Question: I'm using d3.js to create a chart which I want to some how export in vector format to edit in illustrator. Is this possible? This is a snippet of the code that's generated:

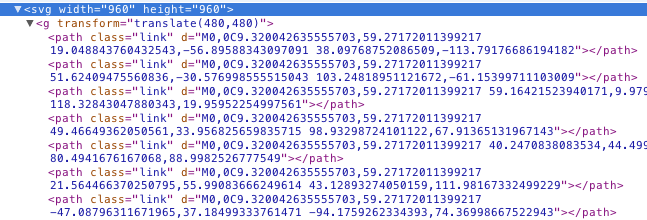
Answer: There are more complicated methods involving node.js and server-side rendering but a quick, easy way is to just copy the svg element from the DOM, paste it into a file and save it with the extension .svg
After that you can open it in a vector editor.